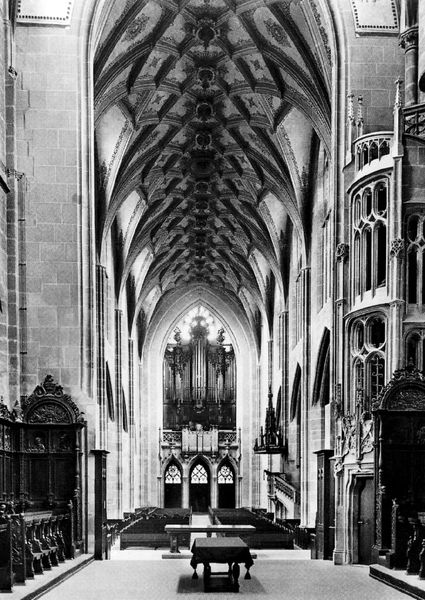
Titel: Bern, Münster, Blick nach Westen
Künstler: Matthäus von Ensingen
Standort: Bern (EU - CH)
Schlagwörter: weiß, fenster, schwarz, säulen, tisch, gebäude, architektur, stein, steine, kirche, decke, spitzen, gotik, sitz, bogen, ziegel, gestühl, foto, bögen, gang, gewölbe, dom, schwarzweiß, altar, bänke, hauptschiff, kathedrale, langhaus, orgel, gotisch, kanzel, spitzbögen, chor, plätze, chorgestühl, ganz, beichtstuhl, hauptgang